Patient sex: M
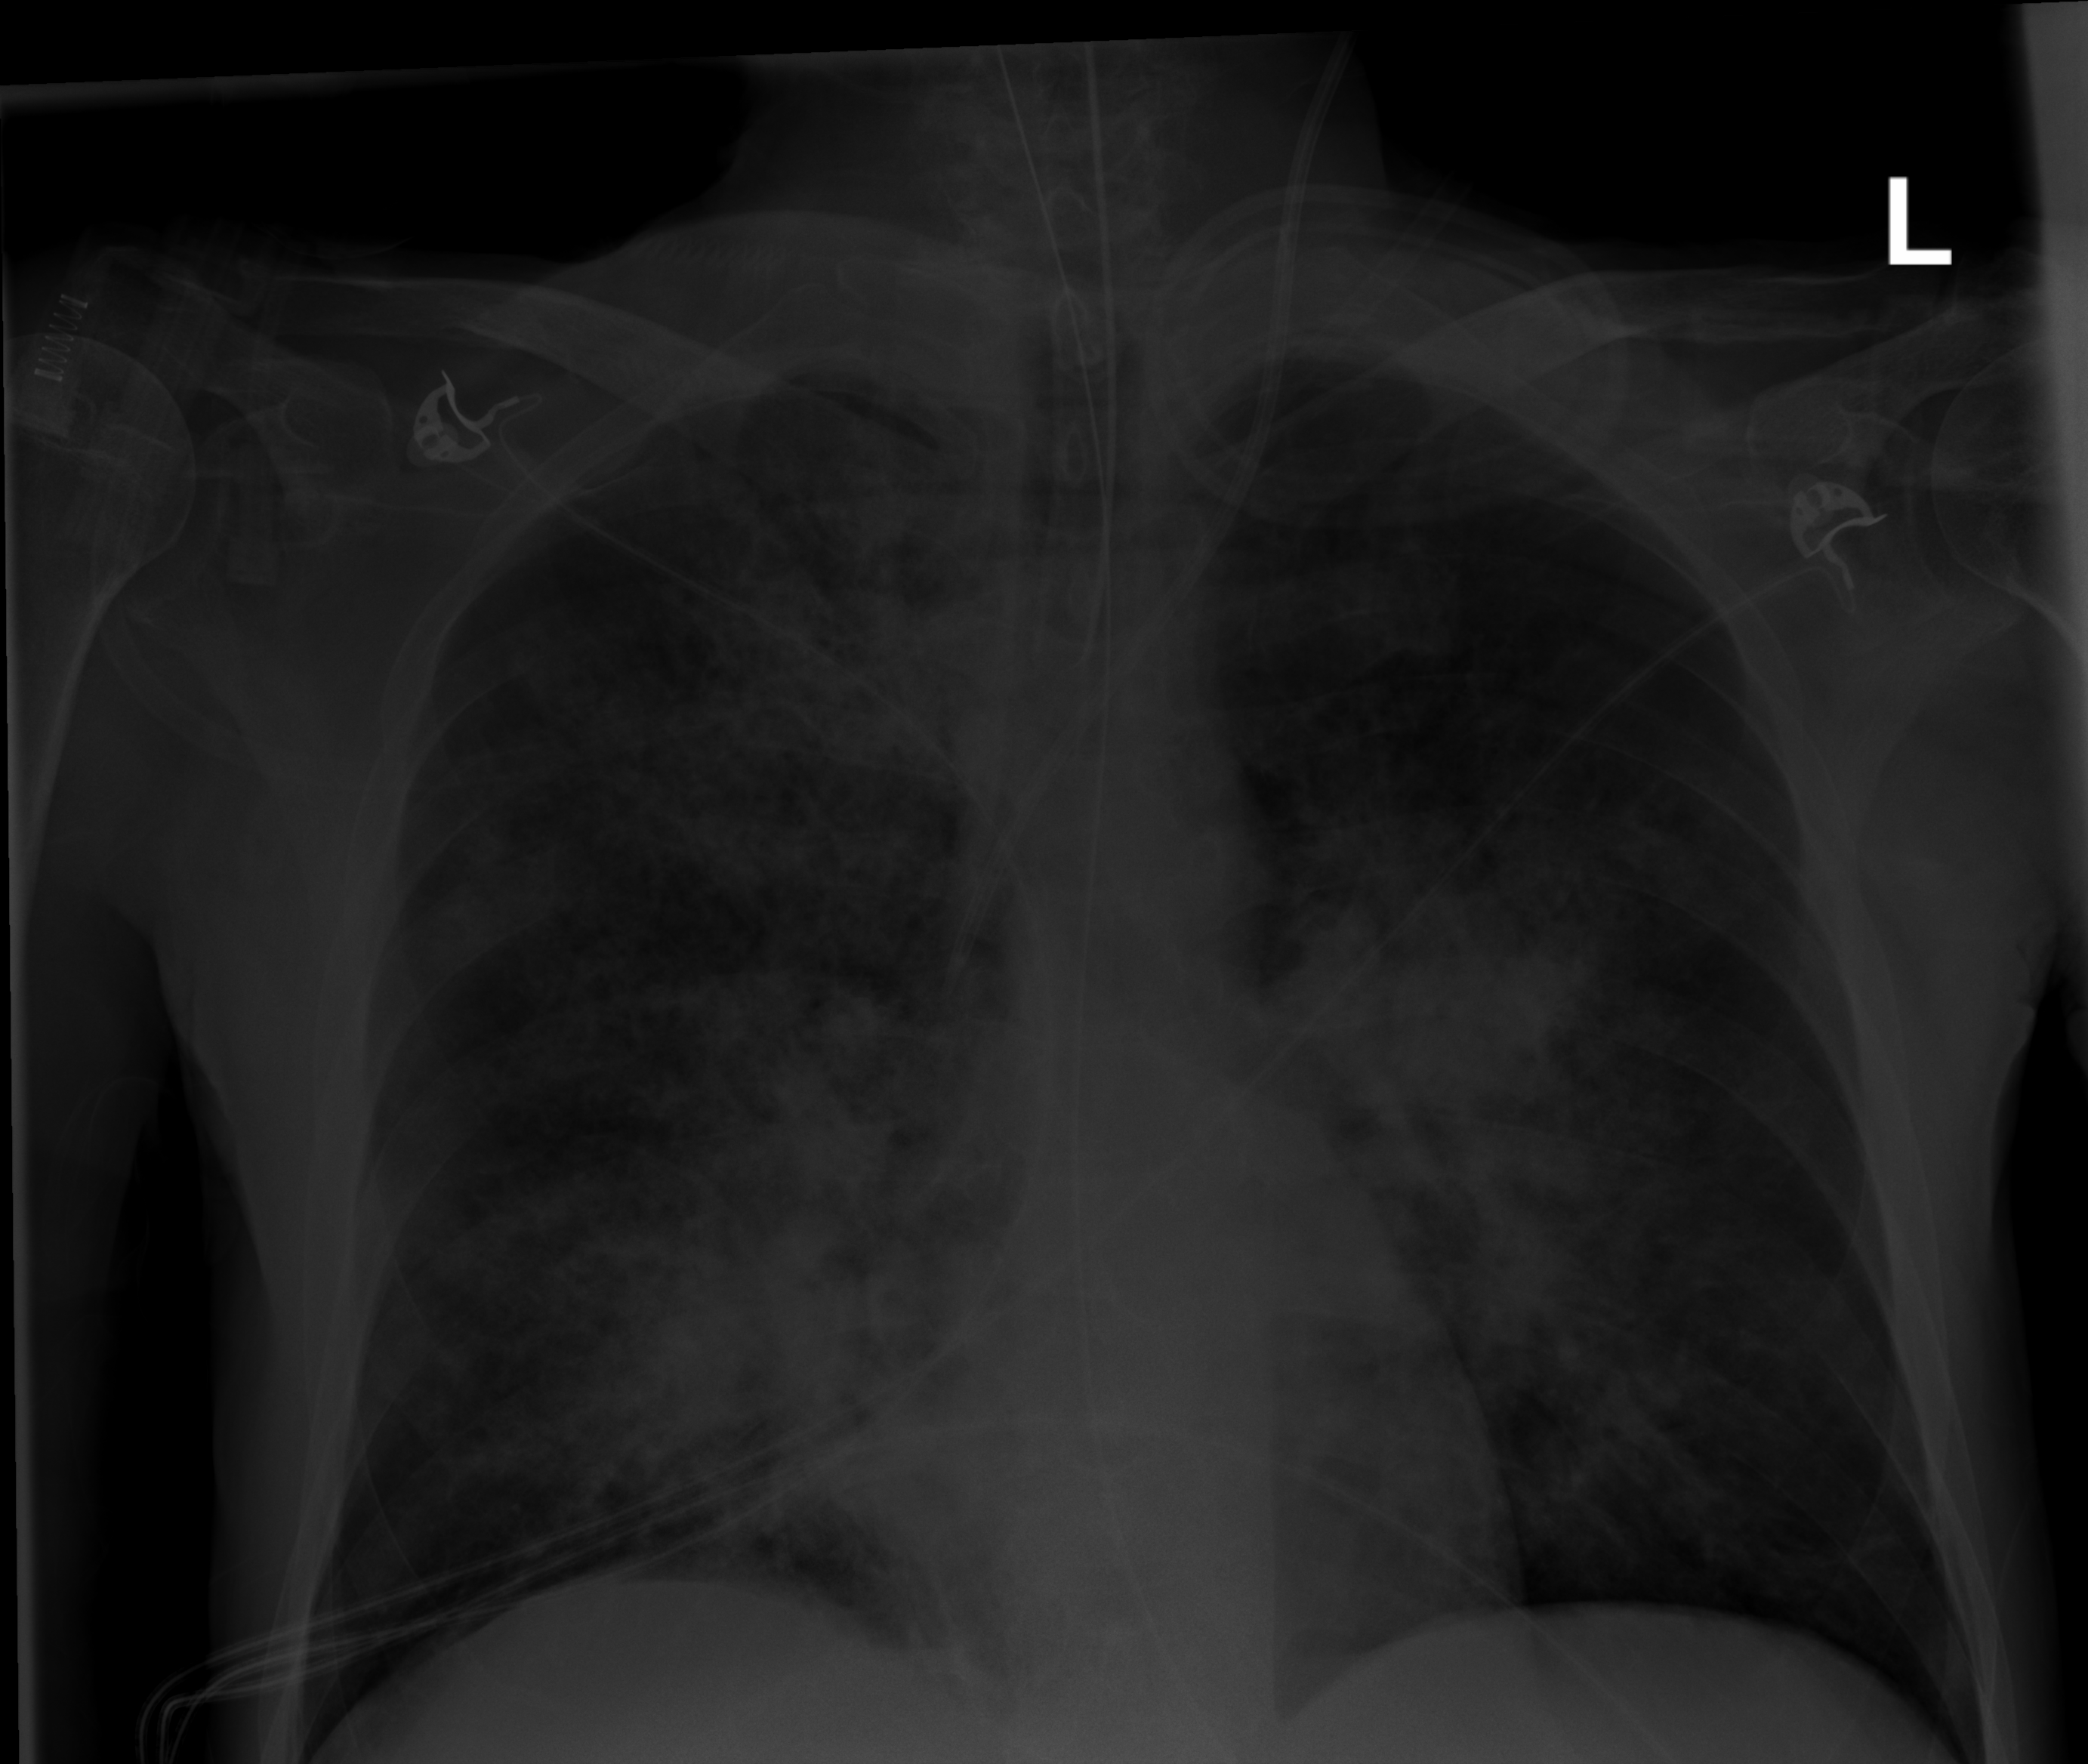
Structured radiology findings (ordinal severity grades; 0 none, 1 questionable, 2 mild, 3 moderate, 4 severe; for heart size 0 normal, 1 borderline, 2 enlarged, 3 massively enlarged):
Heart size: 0
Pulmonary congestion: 0
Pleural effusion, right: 0
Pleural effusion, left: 0
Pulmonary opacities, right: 4
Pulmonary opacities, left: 3
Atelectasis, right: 2
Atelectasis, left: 2